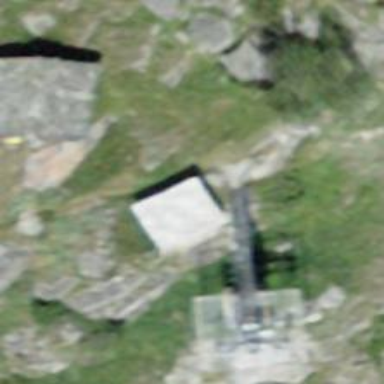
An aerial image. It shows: Cable car.